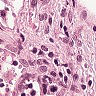
Metastatic tissue present: no